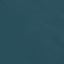
Land use / land cover: SeaLake